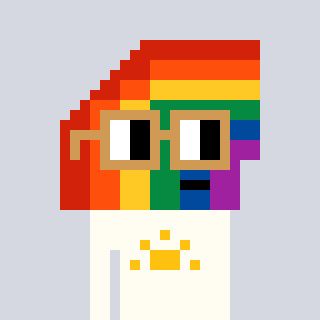
a pixel art character with square brown glasses, a rainbow-shaped head and a grayscale-colored body on a cool background